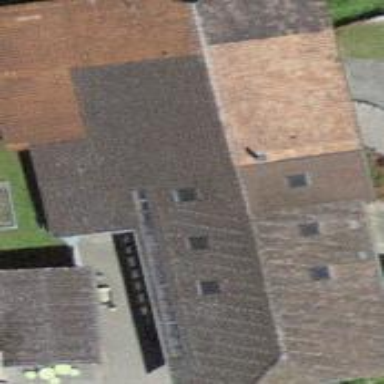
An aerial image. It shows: Farm building.